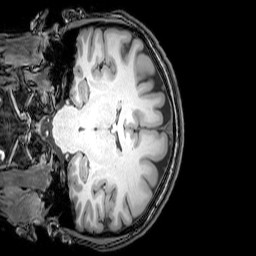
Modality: T1w
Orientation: coronal
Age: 30
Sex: female
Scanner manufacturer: philips
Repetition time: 0.008054 s
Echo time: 0.00368 s